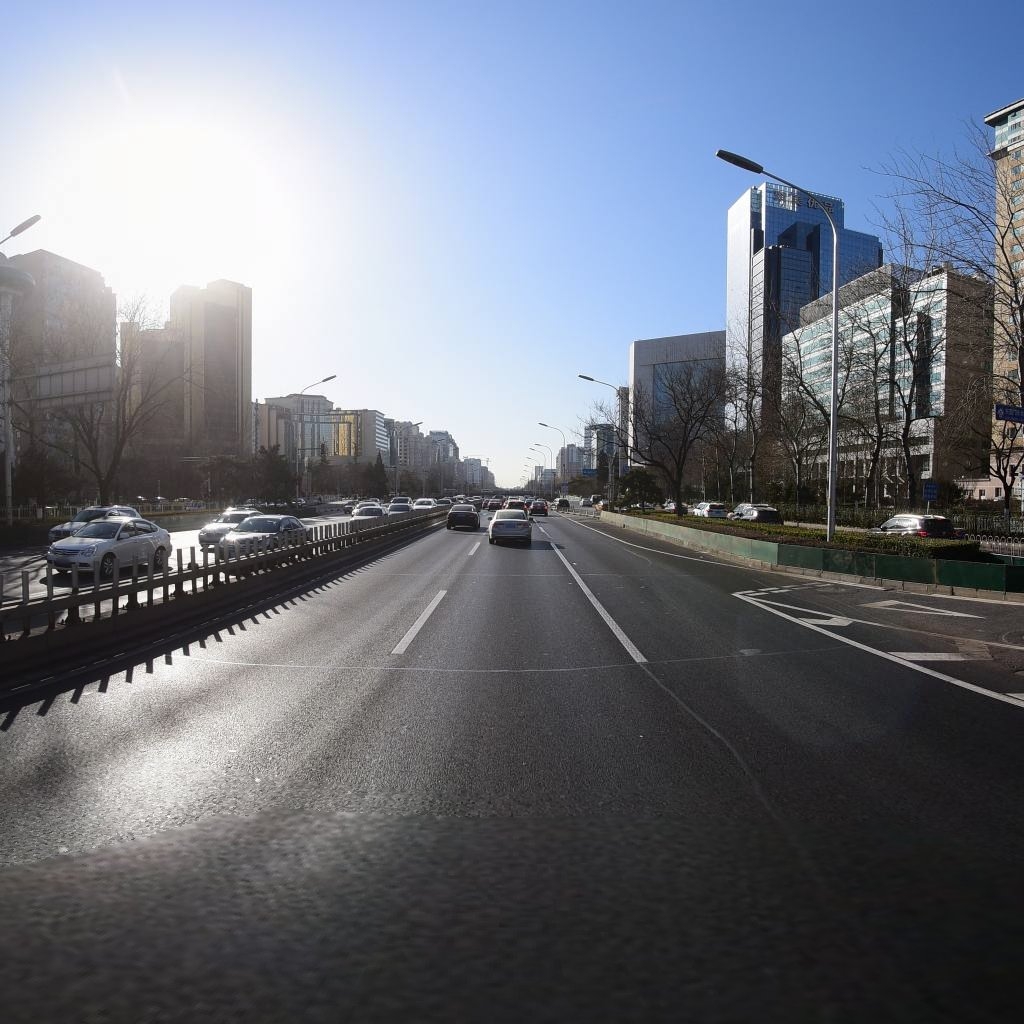
Region: Dongcheng
Road damage annotations: longitudinal patch, transverse patch, transverse patch, longitudinal patch